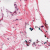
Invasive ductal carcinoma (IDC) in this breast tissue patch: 0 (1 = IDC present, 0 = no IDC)